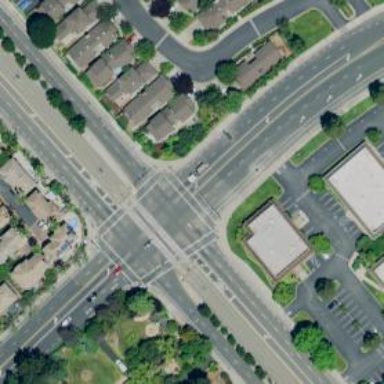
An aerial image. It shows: Solid stop line on the road.